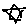
Label: star